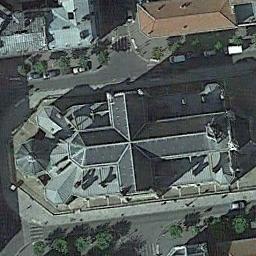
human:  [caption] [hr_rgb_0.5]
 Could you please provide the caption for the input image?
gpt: A church with a black roof  The main house of the church has a cross-shaped roof  There are many buildings around the church and roads and trees with many cars .

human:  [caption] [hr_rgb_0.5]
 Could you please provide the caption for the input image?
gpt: This is a church, Which looks like a cross from above .

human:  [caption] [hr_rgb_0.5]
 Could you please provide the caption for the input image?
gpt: The tower of the church with a circular pointed roof and the rest of the church has a cross-shaped roof .

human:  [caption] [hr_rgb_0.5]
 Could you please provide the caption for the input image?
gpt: The church with a gray roof is next to some buildings with a road passed by .

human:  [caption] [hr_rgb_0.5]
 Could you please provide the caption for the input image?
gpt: There are lots of buildings beside the church .